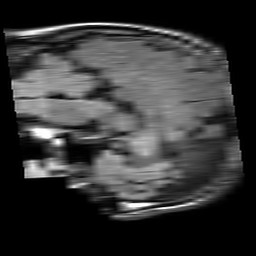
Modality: FLAIR
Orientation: sagittal
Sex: male
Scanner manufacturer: philips
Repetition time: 11 s
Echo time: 0.125 s